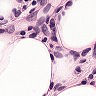
Metastatic tissue present: yes